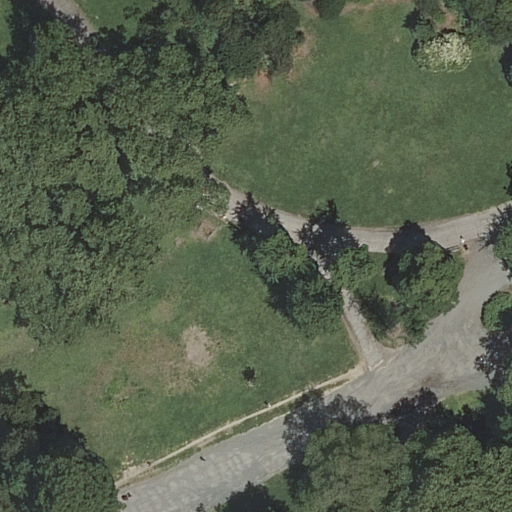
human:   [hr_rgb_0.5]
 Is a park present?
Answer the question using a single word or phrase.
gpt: yes

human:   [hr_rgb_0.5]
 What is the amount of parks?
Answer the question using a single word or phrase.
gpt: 1

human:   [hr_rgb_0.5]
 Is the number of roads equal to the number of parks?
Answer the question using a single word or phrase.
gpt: no

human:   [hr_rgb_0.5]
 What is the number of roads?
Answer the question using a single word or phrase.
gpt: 4

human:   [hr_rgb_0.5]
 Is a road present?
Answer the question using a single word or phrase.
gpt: yes

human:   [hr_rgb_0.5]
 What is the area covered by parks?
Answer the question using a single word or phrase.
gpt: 10631m2

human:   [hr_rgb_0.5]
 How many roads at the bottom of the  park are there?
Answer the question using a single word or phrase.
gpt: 2

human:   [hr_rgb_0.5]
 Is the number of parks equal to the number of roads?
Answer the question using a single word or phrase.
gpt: no

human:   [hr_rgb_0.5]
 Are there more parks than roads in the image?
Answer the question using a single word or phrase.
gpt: no

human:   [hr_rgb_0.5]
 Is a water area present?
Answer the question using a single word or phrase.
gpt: no

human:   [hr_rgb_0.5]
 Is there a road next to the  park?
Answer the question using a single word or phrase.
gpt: yes

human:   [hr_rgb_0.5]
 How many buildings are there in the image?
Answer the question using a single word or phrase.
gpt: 0

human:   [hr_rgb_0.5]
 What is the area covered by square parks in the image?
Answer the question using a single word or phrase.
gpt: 0m2

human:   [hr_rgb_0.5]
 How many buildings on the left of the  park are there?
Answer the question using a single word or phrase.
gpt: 0

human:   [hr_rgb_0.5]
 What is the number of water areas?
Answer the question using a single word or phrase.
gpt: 0

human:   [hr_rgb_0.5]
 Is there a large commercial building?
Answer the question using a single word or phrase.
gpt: no

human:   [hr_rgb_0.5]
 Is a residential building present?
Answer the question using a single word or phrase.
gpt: no

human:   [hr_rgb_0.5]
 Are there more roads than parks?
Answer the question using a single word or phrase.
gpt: yes

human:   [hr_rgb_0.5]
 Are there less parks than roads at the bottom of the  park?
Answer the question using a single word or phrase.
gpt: yes

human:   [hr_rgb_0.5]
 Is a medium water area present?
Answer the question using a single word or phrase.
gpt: no

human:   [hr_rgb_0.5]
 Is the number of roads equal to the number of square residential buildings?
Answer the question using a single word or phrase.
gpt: no

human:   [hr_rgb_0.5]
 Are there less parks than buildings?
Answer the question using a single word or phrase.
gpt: no

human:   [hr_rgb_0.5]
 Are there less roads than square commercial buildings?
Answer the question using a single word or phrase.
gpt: no

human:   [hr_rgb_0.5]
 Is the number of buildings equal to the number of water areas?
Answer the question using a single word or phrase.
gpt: yes

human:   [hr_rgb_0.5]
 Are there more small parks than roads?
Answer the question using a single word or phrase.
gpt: no

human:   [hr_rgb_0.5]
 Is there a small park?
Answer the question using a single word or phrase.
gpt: no

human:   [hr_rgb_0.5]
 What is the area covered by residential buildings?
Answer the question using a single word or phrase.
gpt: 0m2

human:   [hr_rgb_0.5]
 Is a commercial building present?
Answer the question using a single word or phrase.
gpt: no

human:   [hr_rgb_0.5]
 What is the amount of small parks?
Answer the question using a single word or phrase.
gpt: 0

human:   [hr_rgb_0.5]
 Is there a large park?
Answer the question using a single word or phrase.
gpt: yes

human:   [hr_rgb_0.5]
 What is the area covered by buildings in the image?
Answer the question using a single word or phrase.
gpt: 0m2

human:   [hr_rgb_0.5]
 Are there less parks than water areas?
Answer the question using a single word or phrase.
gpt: no

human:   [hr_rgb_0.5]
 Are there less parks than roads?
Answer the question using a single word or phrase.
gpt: yes

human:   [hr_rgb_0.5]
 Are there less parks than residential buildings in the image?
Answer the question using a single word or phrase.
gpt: no

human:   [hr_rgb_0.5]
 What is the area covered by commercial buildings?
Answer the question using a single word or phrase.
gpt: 0m2

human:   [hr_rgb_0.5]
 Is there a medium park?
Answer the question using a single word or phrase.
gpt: no

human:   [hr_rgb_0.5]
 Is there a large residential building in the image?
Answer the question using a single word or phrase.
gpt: no

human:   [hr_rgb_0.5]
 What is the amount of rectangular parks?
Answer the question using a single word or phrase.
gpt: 1

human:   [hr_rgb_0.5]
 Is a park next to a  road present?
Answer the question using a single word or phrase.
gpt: yes

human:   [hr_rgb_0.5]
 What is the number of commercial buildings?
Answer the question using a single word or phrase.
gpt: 0

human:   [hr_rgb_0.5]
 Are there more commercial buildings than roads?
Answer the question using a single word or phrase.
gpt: no

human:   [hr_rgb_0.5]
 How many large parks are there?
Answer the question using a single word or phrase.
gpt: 1

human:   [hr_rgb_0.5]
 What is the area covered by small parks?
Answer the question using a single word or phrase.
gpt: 0m2

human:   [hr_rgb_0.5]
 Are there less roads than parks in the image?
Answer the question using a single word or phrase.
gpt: no

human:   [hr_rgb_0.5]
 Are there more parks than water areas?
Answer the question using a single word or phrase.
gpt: yes

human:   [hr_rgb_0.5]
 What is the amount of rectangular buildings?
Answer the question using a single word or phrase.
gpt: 0

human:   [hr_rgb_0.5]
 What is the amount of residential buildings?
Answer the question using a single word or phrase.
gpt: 0

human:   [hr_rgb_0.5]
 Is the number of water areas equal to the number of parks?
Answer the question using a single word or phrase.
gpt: no

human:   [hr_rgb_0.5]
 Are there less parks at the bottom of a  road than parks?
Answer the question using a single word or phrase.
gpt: yes

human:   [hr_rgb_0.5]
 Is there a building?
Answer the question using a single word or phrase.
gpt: no

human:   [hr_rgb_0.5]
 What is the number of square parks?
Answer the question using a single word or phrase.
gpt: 0

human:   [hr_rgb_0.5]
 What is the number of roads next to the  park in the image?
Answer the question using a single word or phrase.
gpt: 4

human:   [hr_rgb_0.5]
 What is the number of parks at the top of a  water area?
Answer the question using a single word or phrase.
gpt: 0

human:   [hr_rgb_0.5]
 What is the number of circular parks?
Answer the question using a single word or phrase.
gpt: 0

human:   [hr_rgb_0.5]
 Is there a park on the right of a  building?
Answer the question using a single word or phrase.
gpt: no

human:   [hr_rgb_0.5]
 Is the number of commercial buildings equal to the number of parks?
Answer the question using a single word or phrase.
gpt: no

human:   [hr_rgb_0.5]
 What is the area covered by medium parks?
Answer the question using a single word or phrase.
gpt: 0m2

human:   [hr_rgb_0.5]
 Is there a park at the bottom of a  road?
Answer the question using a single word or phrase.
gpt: no

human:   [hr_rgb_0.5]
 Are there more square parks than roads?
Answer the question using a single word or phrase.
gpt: no

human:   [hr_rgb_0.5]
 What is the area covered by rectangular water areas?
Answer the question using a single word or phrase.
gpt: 0m2

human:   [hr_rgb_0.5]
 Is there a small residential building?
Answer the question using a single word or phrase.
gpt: no

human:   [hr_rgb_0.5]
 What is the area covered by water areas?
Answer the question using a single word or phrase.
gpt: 0m2

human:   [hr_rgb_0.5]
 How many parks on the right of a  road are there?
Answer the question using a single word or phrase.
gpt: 1

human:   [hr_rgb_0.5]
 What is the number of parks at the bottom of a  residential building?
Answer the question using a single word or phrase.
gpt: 0